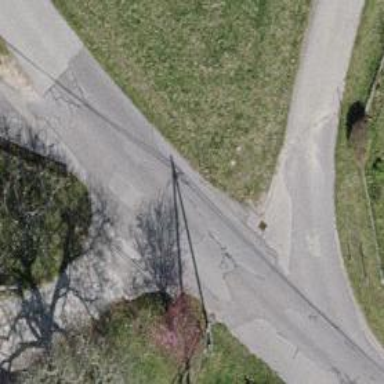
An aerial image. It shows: Residential road.